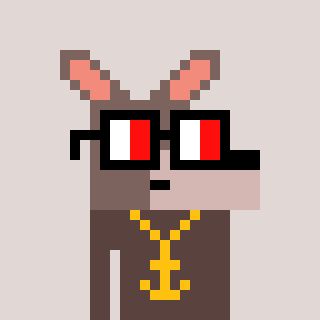
a pixel art character with square glasses with black frames and red eyes, a kangaroo-shaped head and a darkbrown-colored body on a warm background